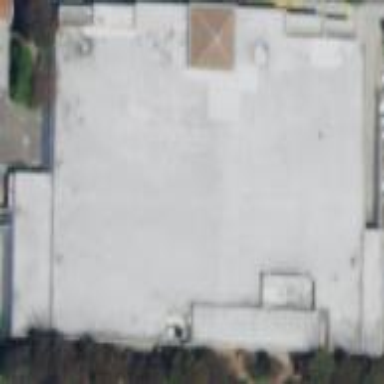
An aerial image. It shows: Commercial building.